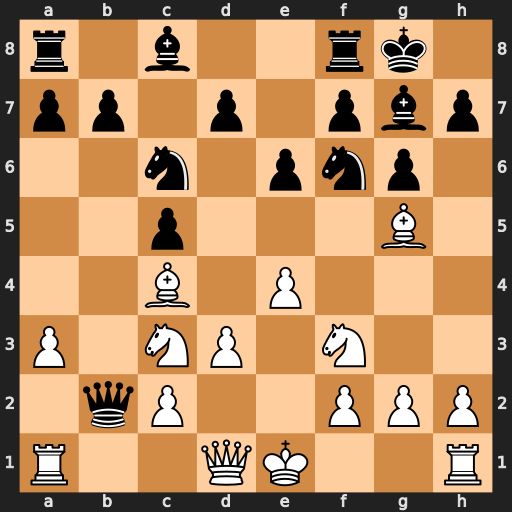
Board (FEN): r1b2rk1/pp1p1pbp/2n1pnp1/2p3B1/2B1P3/P1NP1N2/1qP2PPP/R2QK2R
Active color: w
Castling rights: KQ
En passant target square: -
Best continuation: Na4 Qxa1 Qxa1